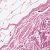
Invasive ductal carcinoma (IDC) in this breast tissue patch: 0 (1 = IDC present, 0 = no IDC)